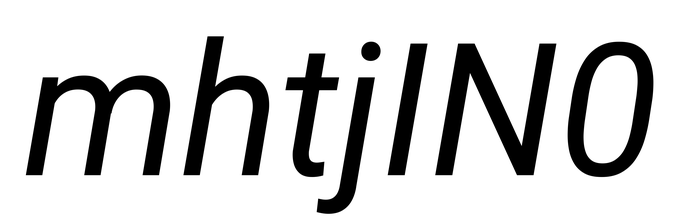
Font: Roboto-Italic_Italic